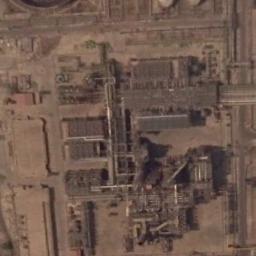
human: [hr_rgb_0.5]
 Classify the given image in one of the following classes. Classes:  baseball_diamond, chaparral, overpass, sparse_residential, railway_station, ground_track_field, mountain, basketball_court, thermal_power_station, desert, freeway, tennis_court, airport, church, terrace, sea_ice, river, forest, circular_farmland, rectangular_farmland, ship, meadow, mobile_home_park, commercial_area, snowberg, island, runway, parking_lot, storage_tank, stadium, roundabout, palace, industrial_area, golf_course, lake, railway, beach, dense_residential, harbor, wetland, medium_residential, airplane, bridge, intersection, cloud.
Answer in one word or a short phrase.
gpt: thermal_power_station